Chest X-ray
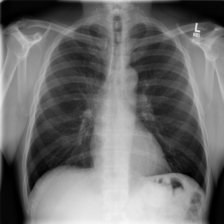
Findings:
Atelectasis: negative
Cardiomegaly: negative
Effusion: negative
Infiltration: negative
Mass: negative
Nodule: negative
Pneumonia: negative
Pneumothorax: negative
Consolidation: negative
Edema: negative
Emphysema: negative
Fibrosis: negative
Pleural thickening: positive
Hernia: negative